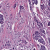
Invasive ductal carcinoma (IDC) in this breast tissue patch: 1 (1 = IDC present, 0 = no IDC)